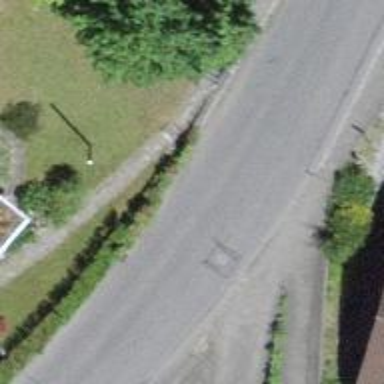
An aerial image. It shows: Unclassified road with asphalt surface.